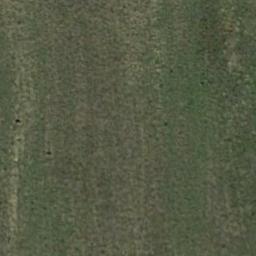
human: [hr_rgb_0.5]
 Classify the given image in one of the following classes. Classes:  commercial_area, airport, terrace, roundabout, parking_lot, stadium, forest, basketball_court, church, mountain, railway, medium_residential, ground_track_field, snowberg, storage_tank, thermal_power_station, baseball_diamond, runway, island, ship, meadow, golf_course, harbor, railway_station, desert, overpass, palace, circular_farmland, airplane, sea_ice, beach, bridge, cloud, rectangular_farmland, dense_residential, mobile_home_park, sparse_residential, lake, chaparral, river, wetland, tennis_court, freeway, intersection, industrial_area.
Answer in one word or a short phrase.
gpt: meadow